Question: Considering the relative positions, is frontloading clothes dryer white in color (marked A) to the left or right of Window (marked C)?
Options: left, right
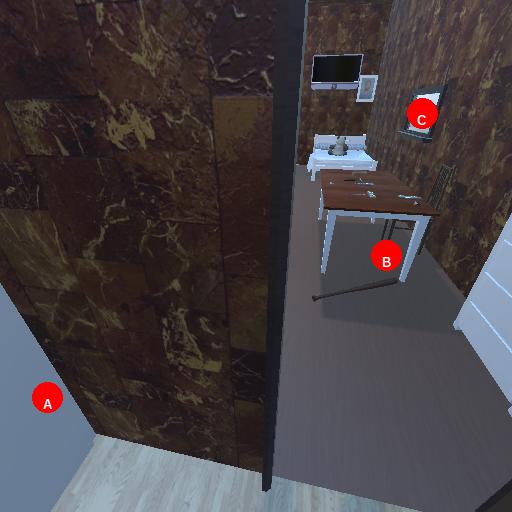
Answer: left